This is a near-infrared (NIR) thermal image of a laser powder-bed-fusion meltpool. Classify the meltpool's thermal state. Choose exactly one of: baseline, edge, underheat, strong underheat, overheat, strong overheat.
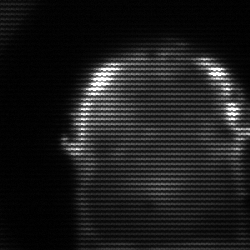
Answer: baseline